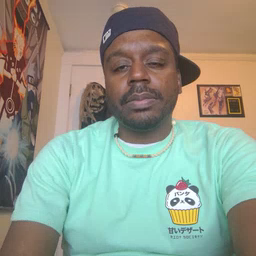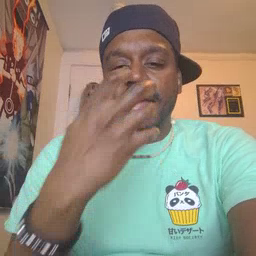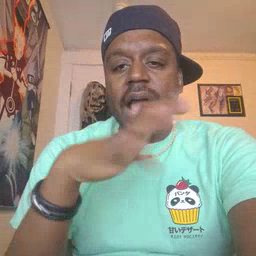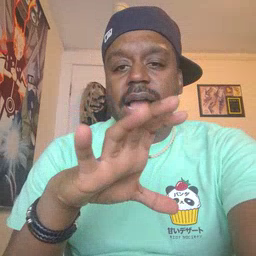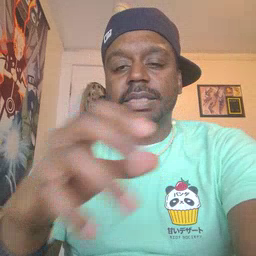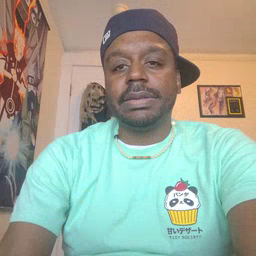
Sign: hot